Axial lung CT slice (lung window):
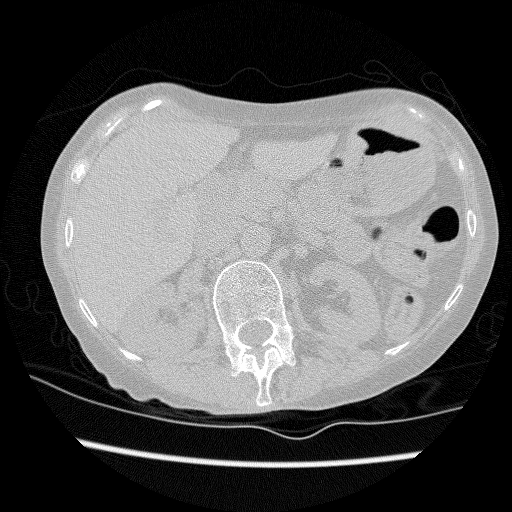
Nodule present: no